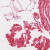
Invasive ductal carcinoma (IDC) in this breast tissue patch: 0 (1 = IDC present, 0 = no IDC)